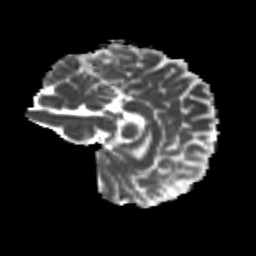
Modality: MD
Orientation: sagittal
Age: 21
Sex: male
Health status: healthy
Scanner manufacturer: siemens
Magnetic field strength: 3 T
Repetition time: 8.6 s
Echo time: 0.095 s